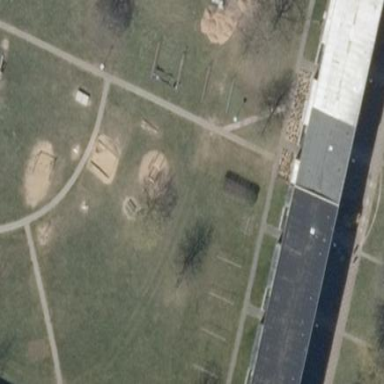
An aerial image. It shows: Playground area for leisure land.